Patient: sex F, age 56
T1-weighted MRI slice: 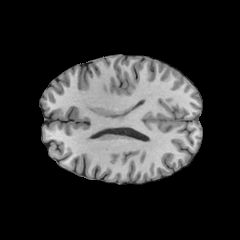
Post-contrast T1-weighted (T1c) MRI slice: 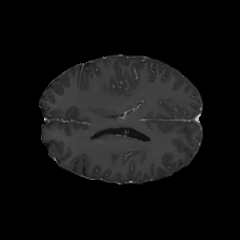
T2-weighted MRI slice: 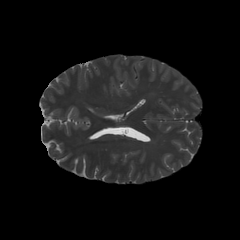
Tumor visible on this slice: no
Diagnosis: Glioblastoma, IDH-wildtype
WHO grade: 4